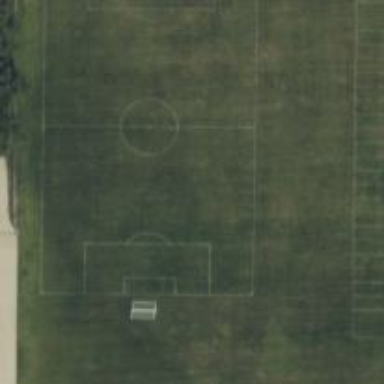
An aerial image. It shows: Soccer pitch for outdoor sports and leisure activities.